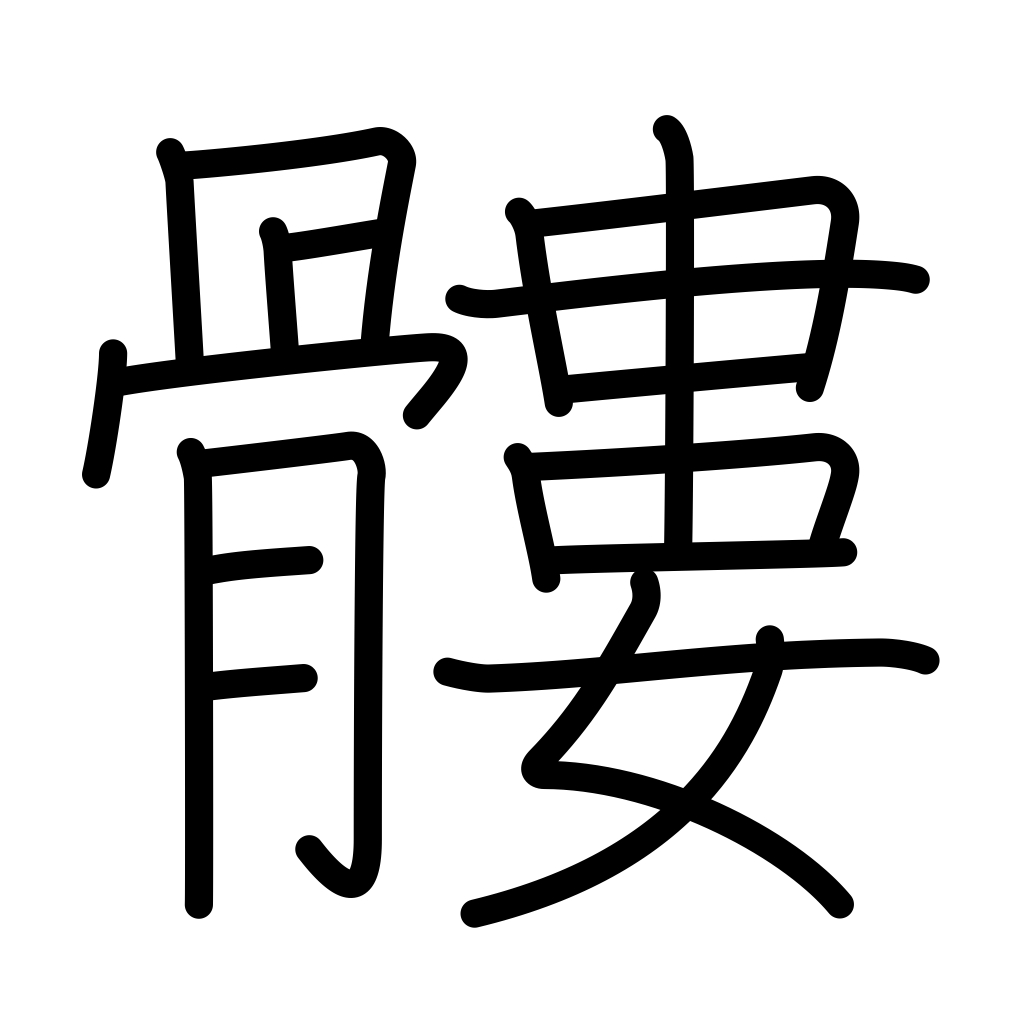
Meaning: skull